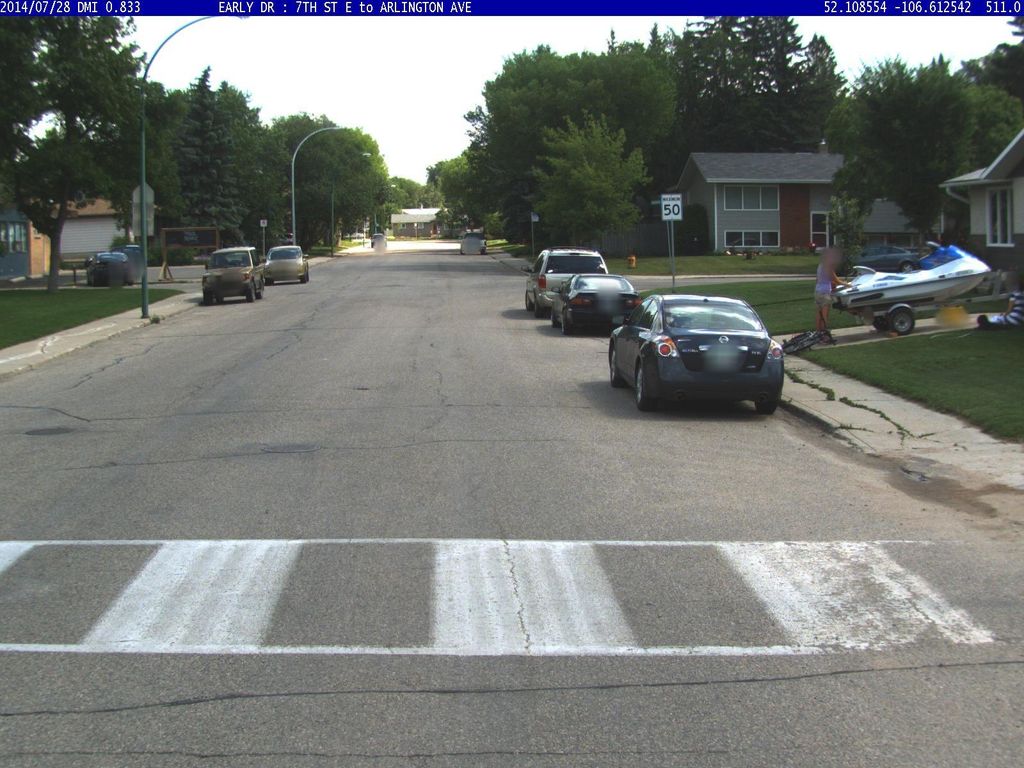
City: saskatoon